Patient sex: F
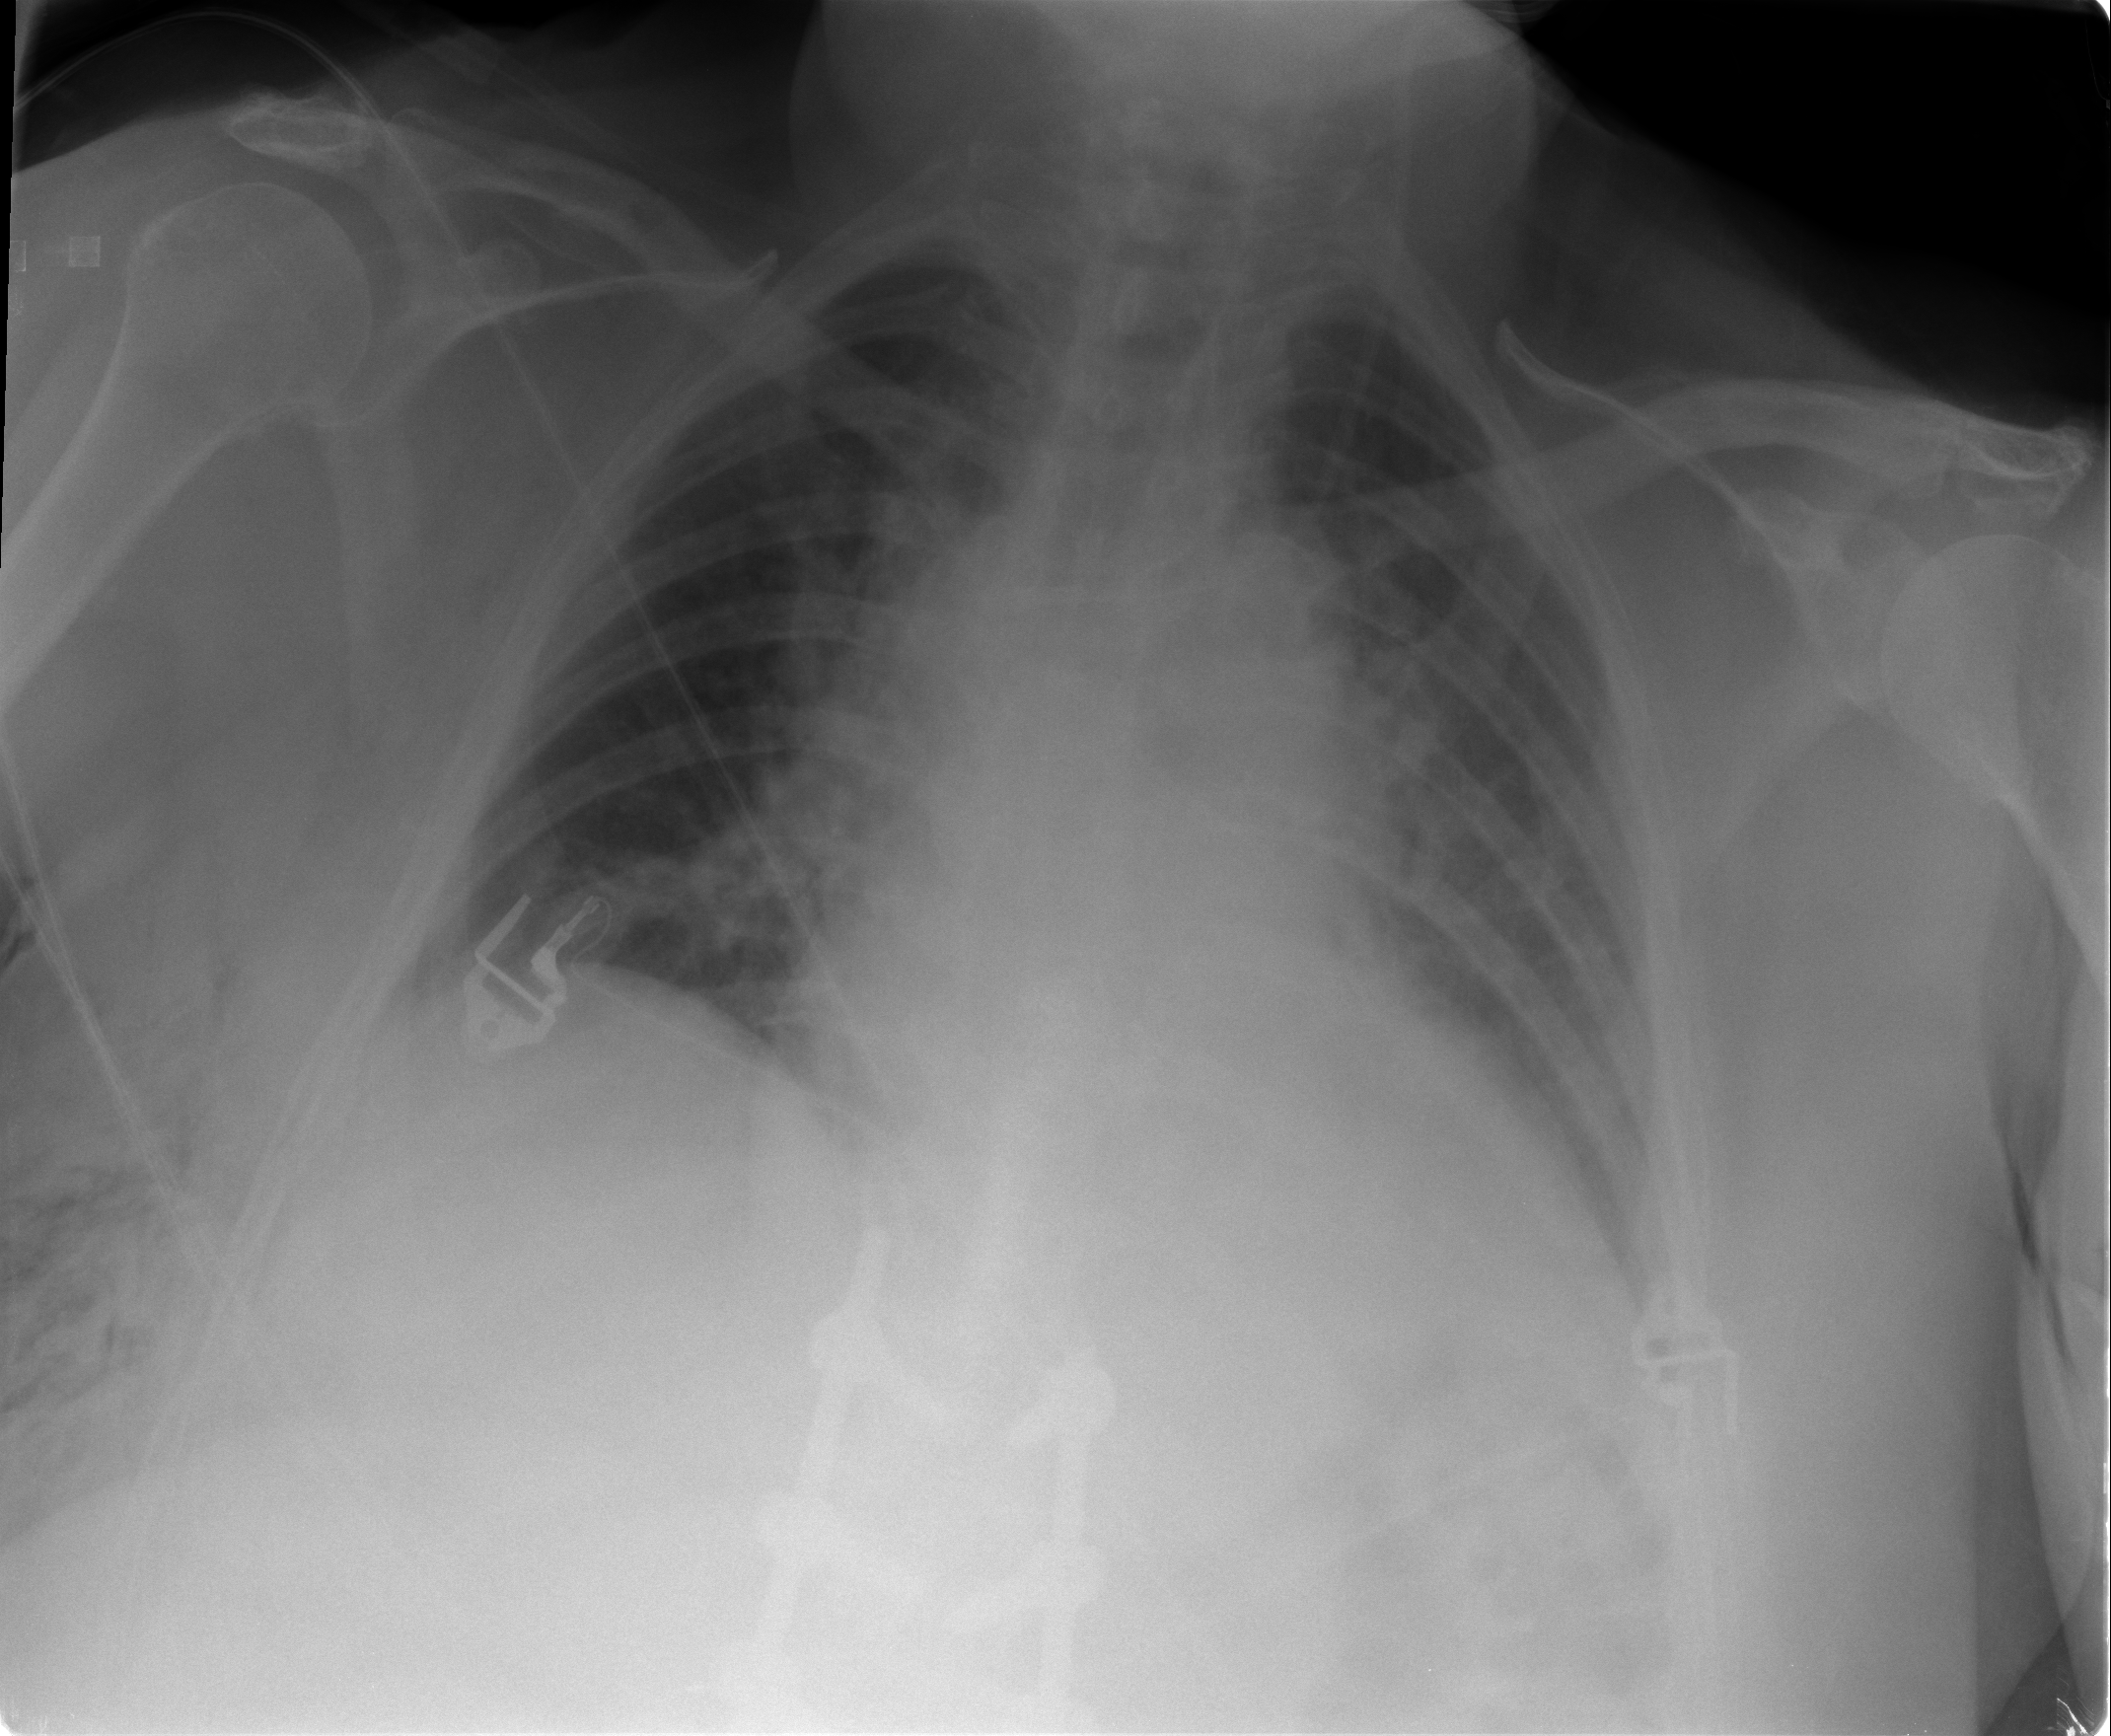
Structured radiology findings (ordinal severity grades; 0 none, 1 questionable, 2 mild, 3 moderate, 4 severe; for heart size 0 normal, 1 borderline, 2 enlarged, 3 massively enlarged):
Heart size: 2
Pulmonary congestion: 2
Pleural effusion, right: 2
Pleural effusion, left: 1
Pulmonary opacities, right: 0
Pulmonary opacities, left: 0
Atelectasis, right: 2
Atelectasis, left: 2